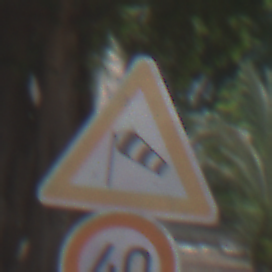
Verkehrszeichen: SeitenwindVonLinks
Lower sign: Geschwindigkeit40
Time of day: MorningAfternoon
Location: Outdoor (Suburban)
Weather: PartlyCloudy
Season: NotSpecified
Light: Natural